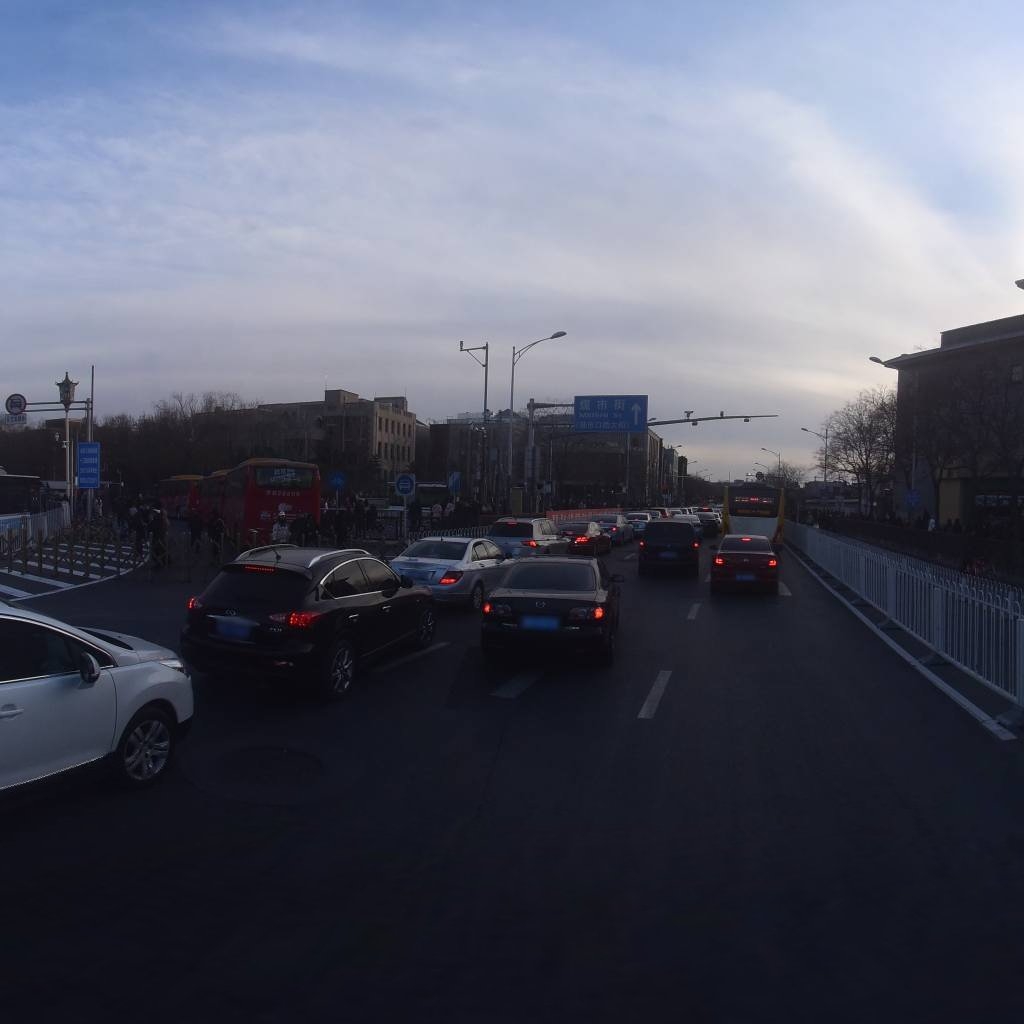
Region: Xicheng
Road damage annotations: manhole cover, longitudinal crack